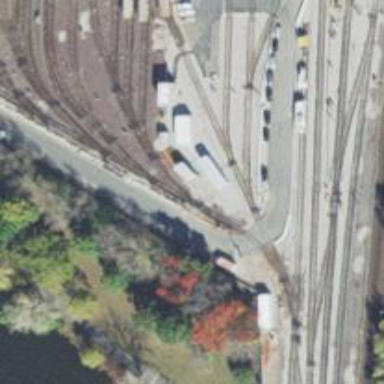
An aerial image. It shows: Electrified rail passing through service yard.